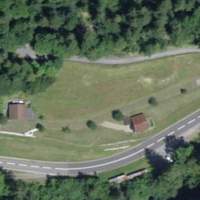
EUNIS habitat code: 44
Species observed at this site:
Cephalanthera longifolia